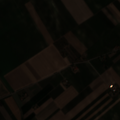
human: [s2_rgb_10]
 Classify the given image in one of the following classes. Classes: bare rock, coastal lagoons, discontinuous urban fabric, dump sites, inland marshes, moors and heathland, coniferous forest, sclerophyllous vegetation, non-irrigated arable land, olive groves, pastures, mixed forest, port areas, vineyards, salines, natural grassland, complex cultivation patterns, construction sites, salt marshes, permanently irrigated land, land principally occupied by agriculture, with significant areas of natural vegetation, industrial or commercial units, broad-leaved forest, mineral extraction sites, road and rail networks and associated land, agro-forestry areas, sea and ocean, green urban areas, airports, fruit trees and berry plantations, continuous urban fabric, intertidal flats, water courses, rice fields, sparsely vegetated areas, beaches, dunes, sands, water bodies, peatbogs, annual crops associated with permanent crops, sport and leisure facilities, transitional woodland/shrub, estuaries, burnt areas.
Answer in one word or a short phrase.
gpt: non-irrigated arable land